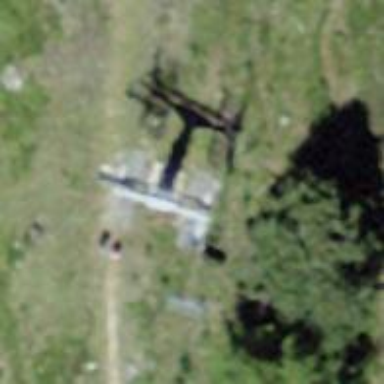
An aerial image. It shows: Pylon used for aerialway.